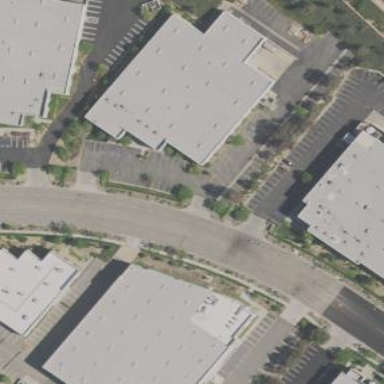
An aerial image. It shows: Warehouse.